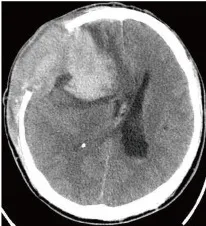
(B) CT scan demonstrating ICH re-occurrence at day 3 after the first craniotomy.
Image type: radiology (ct)